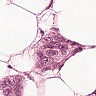
Metastatic tissue present: yes